Current action and preconditions to check: trajectory_clear

Your task: For each precondition in the list above, predict whether it will hold at this action.

Consider the current scene as observed from the mobile robot's camera, and analyze the predicted future states of all dynamic agents (e.g., people, animals, vehicles, or any moving entities) within the NEXT SECOND.

IMPORTANT: Only answer "very likely" if you are absolutely certain—based on strong, clear evidence—that a dynamic agent will violate the precondition in the predicted future state. Do NOT answer "very likely" for unlikely, ambiguous, or low-probability risks.

Ask yourself for each precondition: Is there a high probability, with clear and convincing evidence, that the predicted future states of any dynamic agent will interfere with the predicted future state of the currently executing action within the NEXT SECOND, causing that precondition to fail?

Assess the risk level based on these predictions. Use "likely" or "very likely" if motions create a clear risk of interference.

Use "neutral" or "improbable" if agents are nearby but their predicted paths are clearly diverging or non-conflicting.

Failure Risk Categories: "very improbable", "improbable", "neutral", "likely", "very likely"

Answer Format: Output ONLY the probability_of_failure value from these categories: "very improbable", "improbable", "neutral", "likely", "very likely"

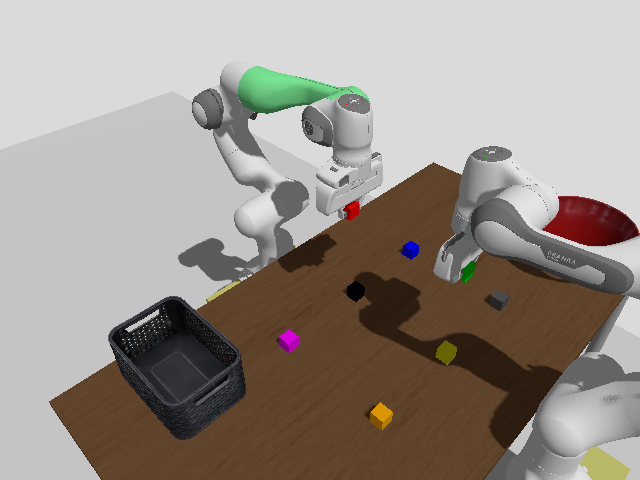

Answer: improbable